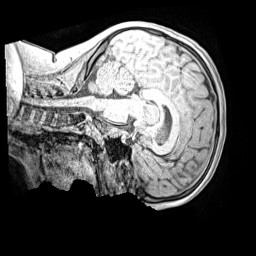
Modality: MP2RAGE
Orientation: sagittal
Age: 10
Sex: male
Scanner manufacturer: siemens
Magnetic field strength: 3 T
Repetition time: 4 s
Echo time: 0.00299 s